Question: I have a custom control that is displaying a canvas image. I'm using AutoScroll and also a zoom ratio to display the image.
Therefore the data I have to work with are:
- - - -
I need to calculate the Viewport at any given time, given in coordinates relative to the original bitmap. So if the entire image is visible, and the image is 800x600, then the Viewport would be a Rectangle at 0,0 with a size of 800,600.
I'm zoomed on the image, the Viewport should always be the rectangle representing the entire visible area. If I'm zoomed out and the image is centered on the screen then the viewport should be the entire image.
---
EDIT: Here is a graphical representation. The bitmap is currently zoomed, but I have the original size and the ratio at which it is zoomed. And I have the AutoScrollPosition. The AutoScrollMinSize is set depending on the zoom level. If the image height is 500px and we're at 200% (2.0f) zoom, then the AutoScrollMinSize.Height is 1000.
The red box would represent the Viewport rectangle.

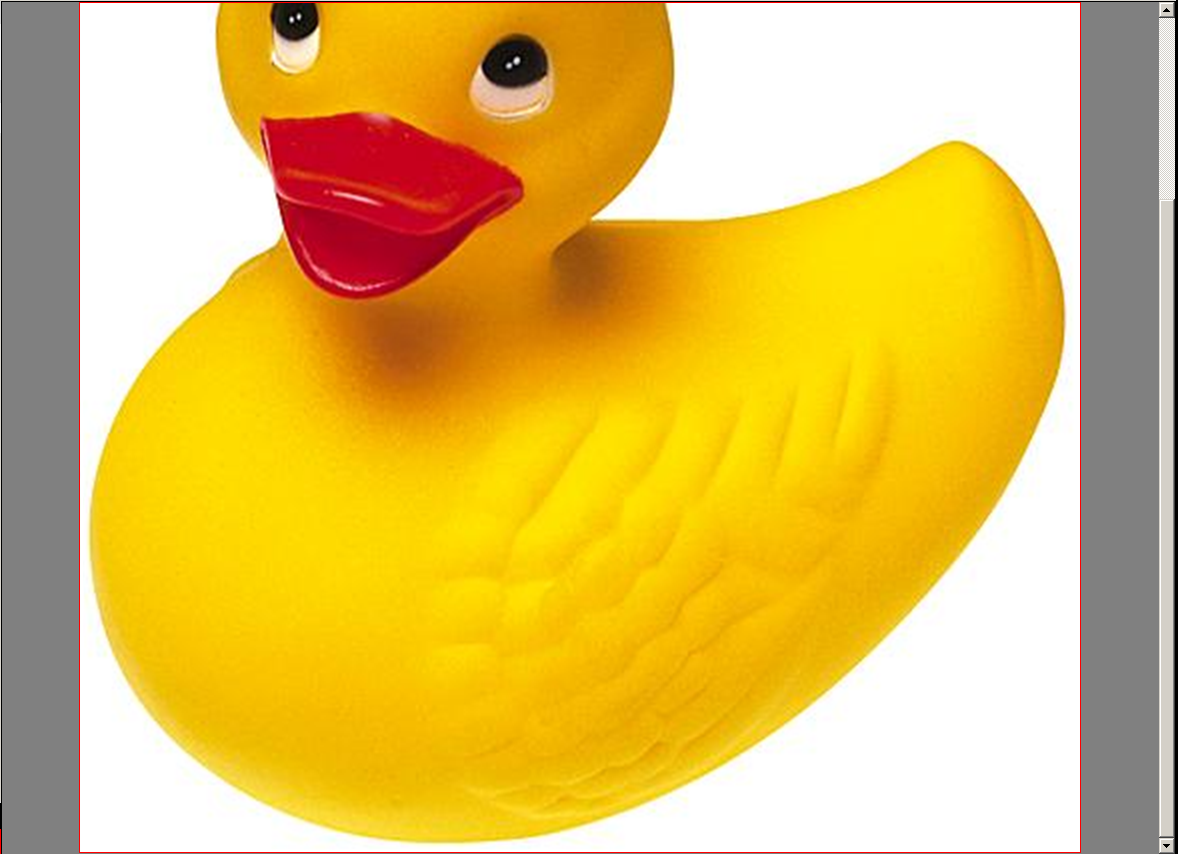
Answer: I figured it out. Here is the code that I got to work for me.
In this solution, AutoScrollMinSize is equal to CanvasBounds.Size. First I check if the window is bigger than the canvas, in which case I know the entire bitmap is visible and return that as the viewport. Otherwise, I calculate it by converting the screen pixels to bitmap pixels.
'''
public RectangleF Viewport
{
get
{
if (AutoScrollMinSize.Width <= ClientRectangle.Width && AutoScrollMinSize.Height < ClientRectangle.Height)
{
return BitmapRectF;
}
else
{
return new RectangleF(
Math.Abs(AutoScrollPosition.X / _ratio),
Math.Abs(AutoScrollPosition.Y / _ratio),
Math.Min(CanvasBounds.Width / _ratio, ClientRectangle.Width / _ratio),
Math.Min(CanvasBounds.Height / _ratio, ClientRectangle.Height / _ratio)
);
}
}
}
'''